Interaction volume radius: 5 \u00c5
Interaction volume height: 20 \u00c5
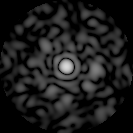
Disorder parameter: 0.8681